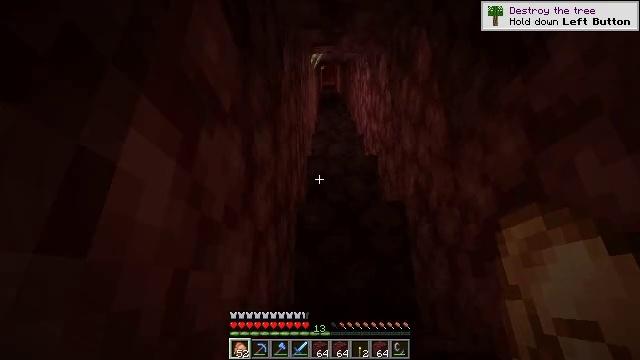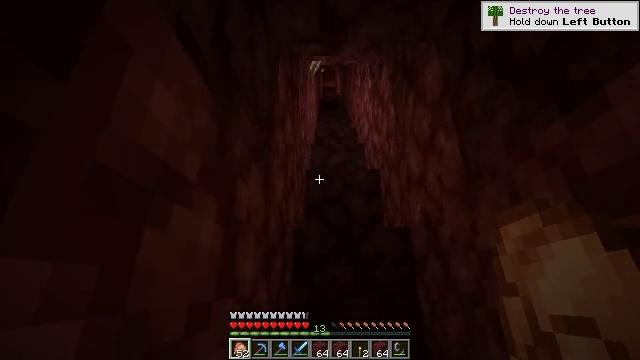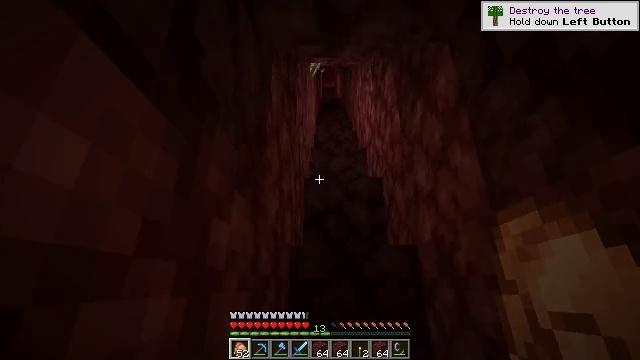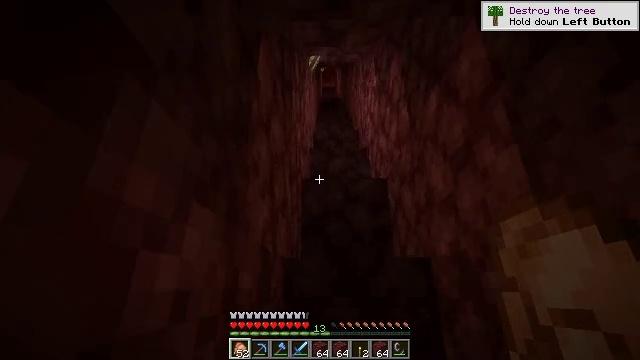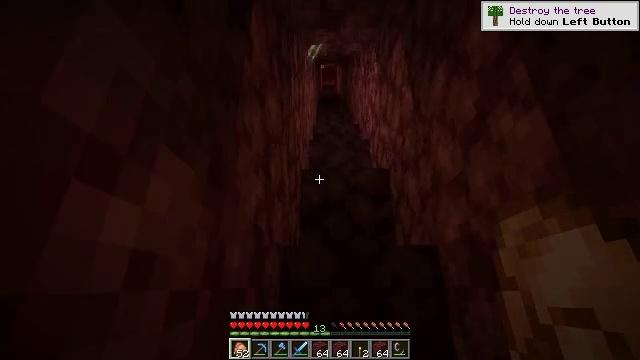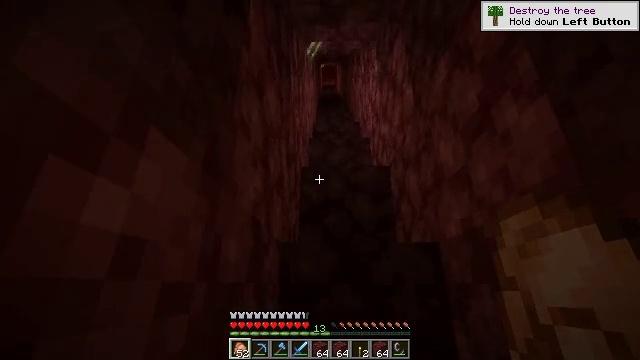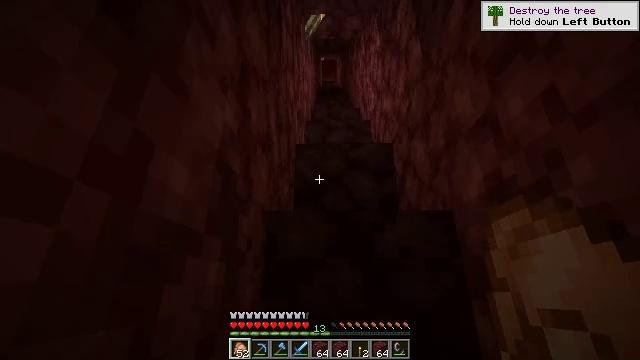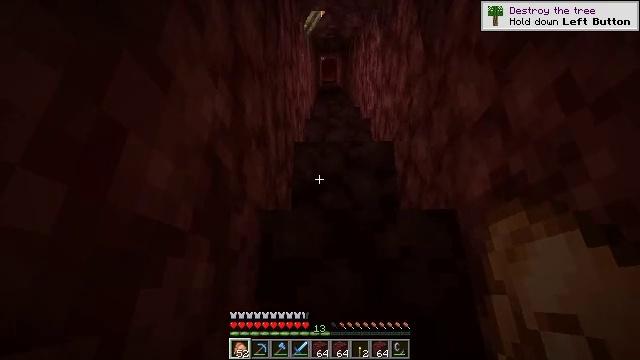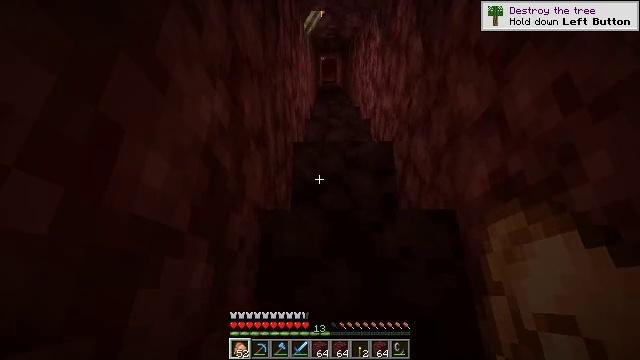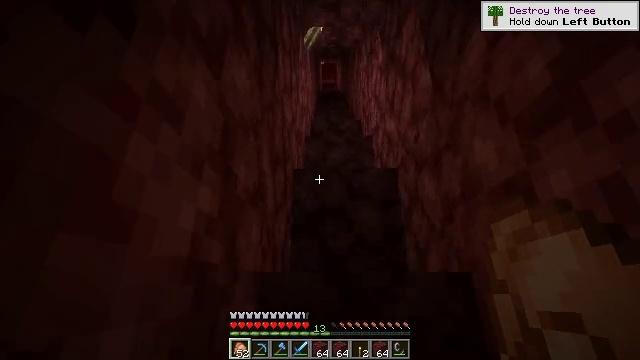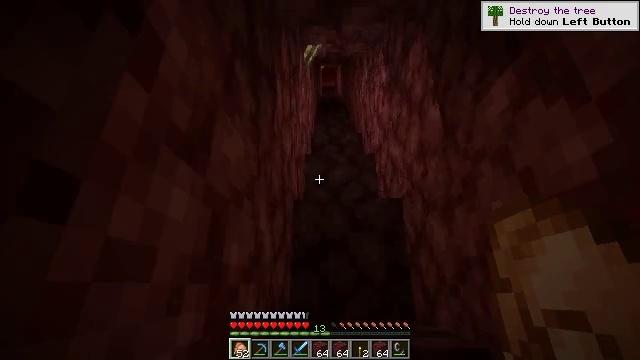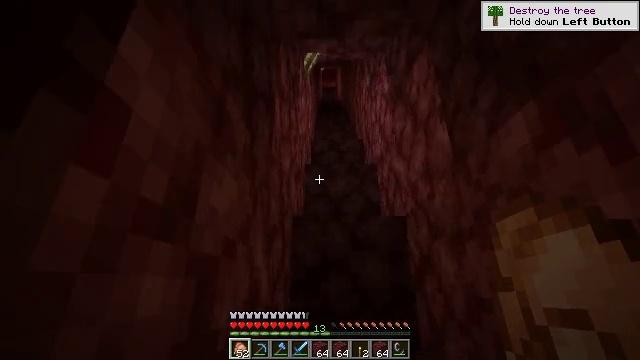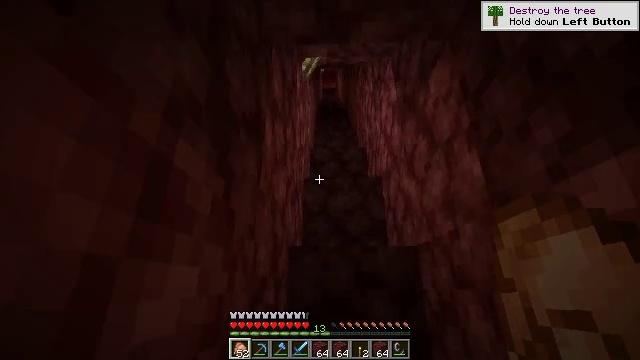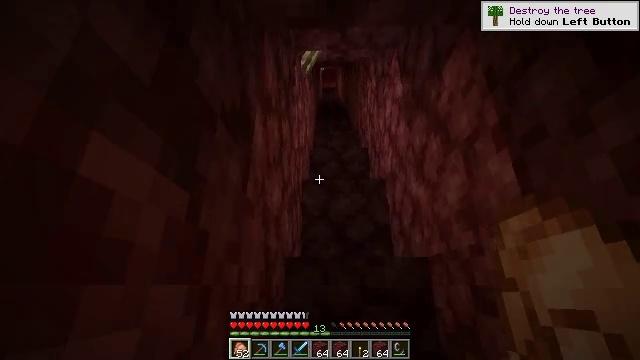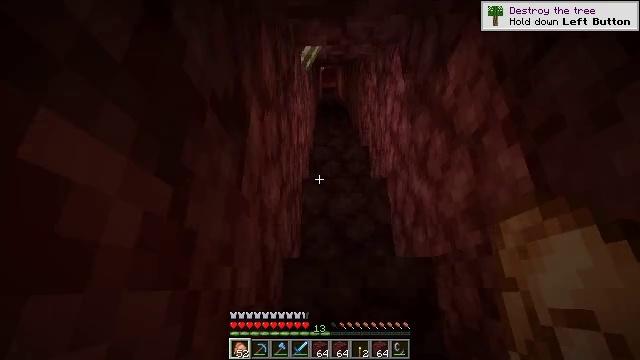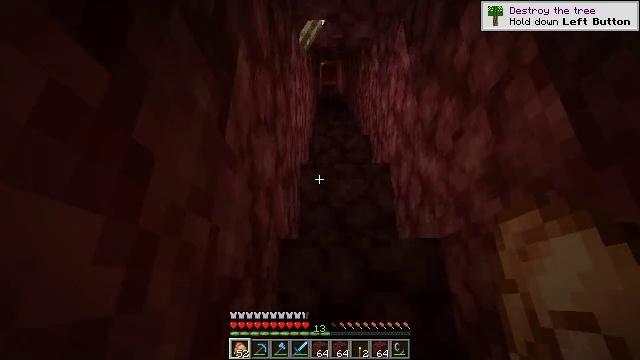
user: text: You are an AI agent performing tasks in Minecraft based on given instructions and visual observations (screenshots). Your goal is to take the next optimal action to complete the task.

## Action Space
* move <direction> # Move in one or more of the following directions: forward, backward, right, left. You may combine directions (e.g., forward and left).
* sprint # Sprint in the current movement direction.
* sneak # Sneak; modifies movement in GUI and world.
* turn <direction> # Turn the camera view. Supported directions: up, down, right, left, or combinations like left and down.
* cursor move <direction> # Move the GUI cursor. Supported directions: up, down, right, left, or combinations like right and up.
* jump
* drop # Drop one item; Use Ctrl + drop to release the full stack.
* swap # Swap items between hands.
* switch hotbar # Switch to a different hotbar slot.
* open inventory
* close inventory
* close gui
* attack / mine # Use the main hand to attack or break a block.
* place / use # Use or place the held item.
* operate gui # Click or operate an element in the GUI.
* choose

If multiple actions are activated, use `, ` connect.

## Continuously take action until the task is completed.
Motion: motion action
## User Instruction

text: Craft a netherite scrap.
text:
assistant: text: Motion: move forward, sprint, jump
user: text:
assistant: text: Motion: move forward, sprint, jump
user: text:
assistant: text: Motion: move forward, sprint, jump
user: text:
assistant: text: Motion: move forward, jump
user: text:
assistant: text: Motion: move forward, jump
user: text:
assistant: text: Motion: move forward, jump
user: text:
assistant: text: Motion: move forward, jump
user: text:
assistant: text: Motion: move forward, sprint, jump
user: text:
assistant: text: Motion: move forward, sprint, jump
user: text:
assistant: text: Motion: move forward, sprint, jump
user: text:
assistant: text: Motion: move forward, sprint, jump
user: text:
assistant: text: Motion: move forward, sprint, jump
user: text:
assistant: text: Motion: move forward, jump
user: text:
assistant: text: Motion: move forward, jump
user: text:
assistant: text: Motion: move forward, jump
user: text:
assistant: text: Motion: move forward, jump
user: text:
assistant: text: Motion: move forward, jump
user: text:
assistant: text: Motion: move forward, sprint, jump
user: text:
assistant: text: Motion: move forward, sprint, jump
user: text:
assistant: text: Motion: move forward, sprint, jump
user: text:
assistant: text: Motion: move forward, sprint, jump
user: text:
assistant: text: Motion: move forward, sprint, jump
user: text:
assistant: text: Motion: move forward, jump
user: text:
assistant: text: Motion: move forward, jump
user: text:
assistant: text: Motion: move forward, jump
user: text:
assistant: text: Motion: move forward, jump
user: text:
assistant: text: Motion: move forward, sprint, jump
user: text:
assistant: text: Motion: move forward, sprint, jump
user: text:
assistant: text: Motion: move forward, sprint, jump
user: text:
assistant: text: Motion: move forward, sprint, jump